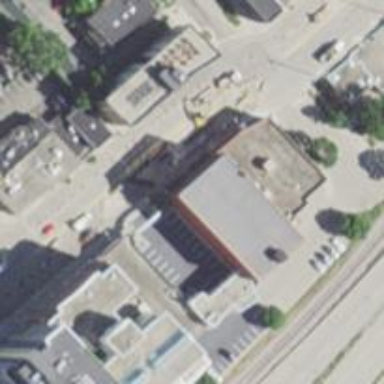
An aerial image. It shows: Building housing furniture shop.